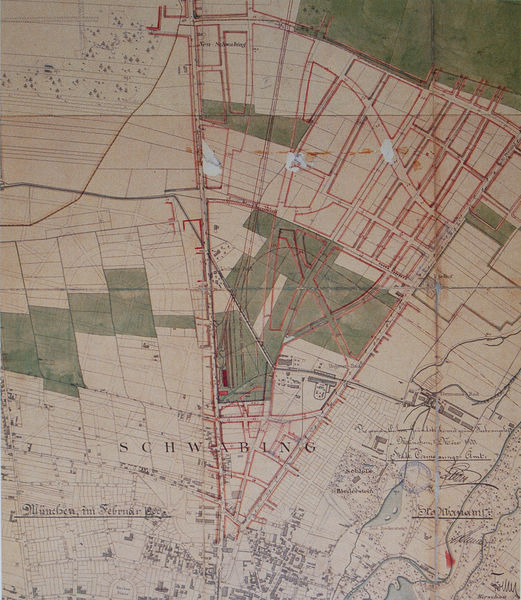
Titel: Planung für Schwabing
Künstler: Arnold Zenetti
Standort: München
Institution: Referat für Stadtplanung
Schlagwörter: blau, himmel, weiß, aquarell, bäume, fluss, gelb, grün, landschaft, menschen, stadt, braun, grau, licht, schwarz, skizze, strasse, zeichnung, gebäude, haus, park, rot, tiere, weg, wiese, ansammlung, beige, wirtschaft, architektur, geschichte, bach, feld, felder, häuser, norden, wege, wiesen, land, wald, deutschland, schrift, papier, ansicht, ort, acker, berge, flächen, gelände, linien, vogelperspektive, deutsch, äcker, grossstadt, straßen, bayern, münchen, linie, druck, beschriftung, topografie, flur, entwurf, karte, kaputt, lanschaft, isar, siedlung, landwirtschaft, plan, grundstück, landkarte, schafe, bau, raster, besitz, flüsse, klenze, historisch, schwabing, grundriss, pastorale, bauplan, verteilung, dörfer, verbindungen, erweiterung, lageplan, markierung, rasterung, grundrisse, projekt, bebauung, vorschlag, planung, stadtplan, straßennetz, einteilung, grünflächen, lage, planquadrate, flurkarte, stadtviertel, stadtplanung, bebauungsplan, grenzen, kartographie, kataster, parzellierung, städtebau, landschaftsplanung, freiflächen, stadtteil, viertel, geradlinig, stadterweiterung, topographie, markierungen, beschädigt, straßenbau, straßenkarte, leopoldstrasse, ludwigstrasse, bäche, strahlenförmig, ausfahrtstraße, eingabeplan, eintrag, freifläche, grossstadtviertel, häuswer, katasteramt, münchner norden, münschen schwabing, raumplan, stufie, veränderung, gebiet, februar, korrektur, stadtbau, vogelperpektive, flusss, urbanismus, 1800, flurkart, flurnummer